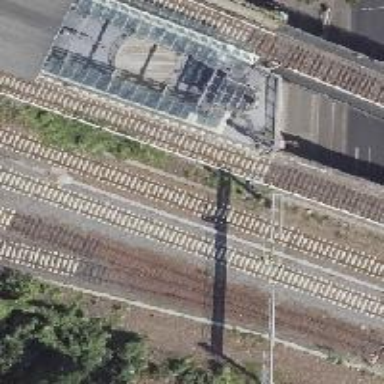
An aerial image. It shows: Station building designed for transportation purposes.